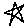
Label: star